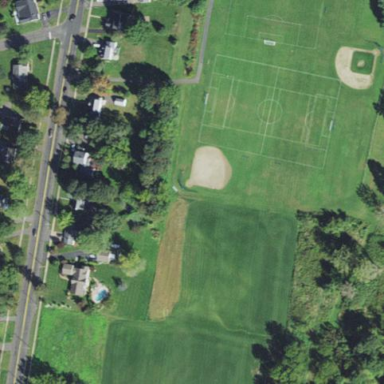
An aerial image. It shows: Baseball pitch for leisure land activities.